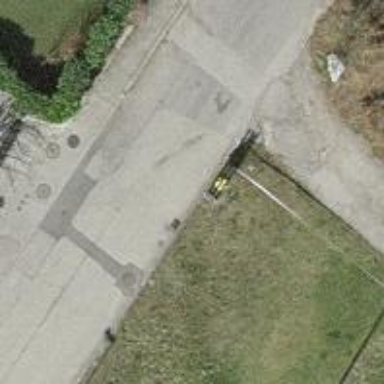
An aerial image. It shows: Smooth asphalt road in residential area.